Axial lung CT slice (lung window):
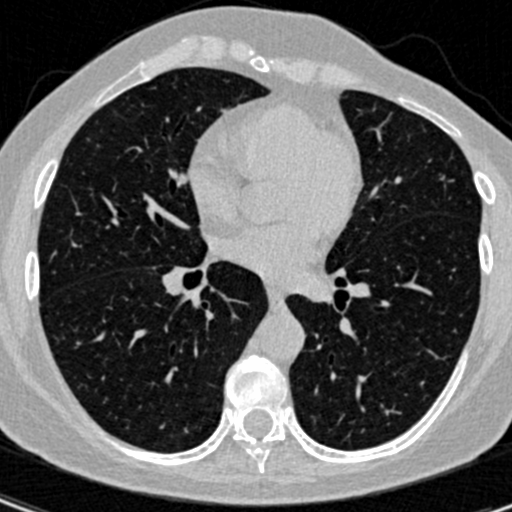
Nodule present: no